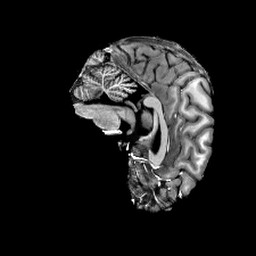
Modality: T1w
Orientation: sagittal
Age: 22
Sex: female
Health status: healthy
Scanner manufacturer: siemens
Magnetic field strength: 6.98 T
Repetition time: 6 s
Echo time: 0.00302 s